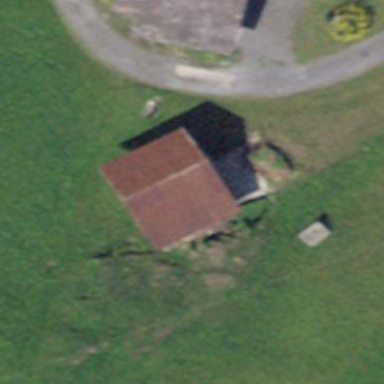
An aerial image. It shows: Barn.